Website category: book
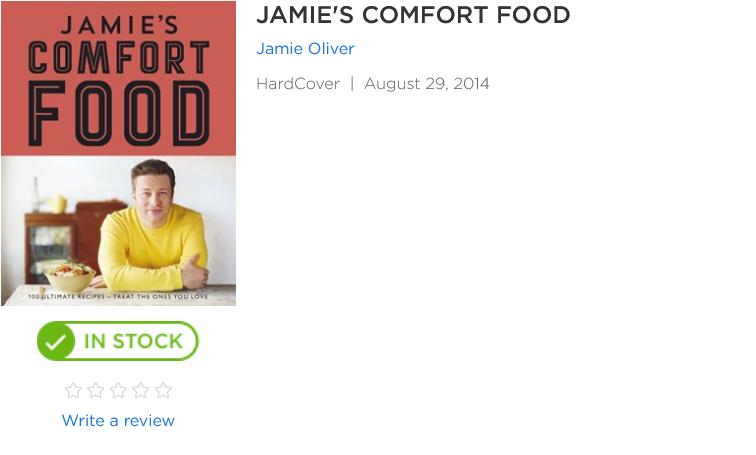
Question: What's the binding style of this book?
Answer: HardCover

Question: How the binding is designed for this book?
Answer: HardCover

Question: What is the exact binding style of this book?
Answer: HardCover

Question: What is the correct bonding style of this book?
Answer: HardCover

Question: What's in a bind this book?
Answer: HardCover

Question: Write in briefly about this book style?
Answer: HardCover

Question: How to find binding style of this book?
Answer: HardCover

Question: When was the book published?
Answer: August 29, 2014

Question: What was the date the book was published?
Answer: August 29, 2014

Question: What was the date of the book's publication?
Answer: August 29, 2014

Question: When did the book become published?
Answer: August 29, 2014

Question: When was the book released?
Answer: August 29, 2014

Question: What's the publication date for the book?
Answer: August 29, 2014